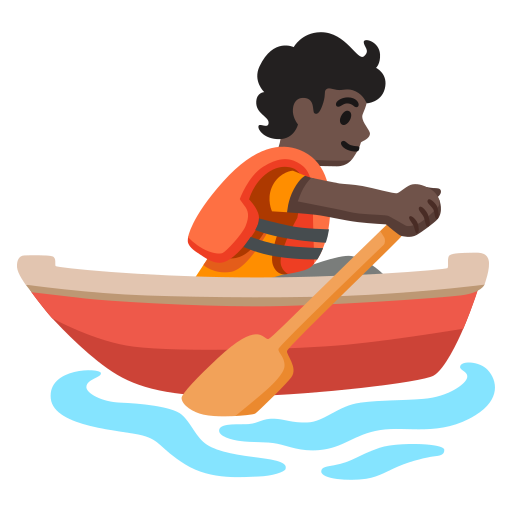
Emoji: 🚣🏿